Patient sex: M
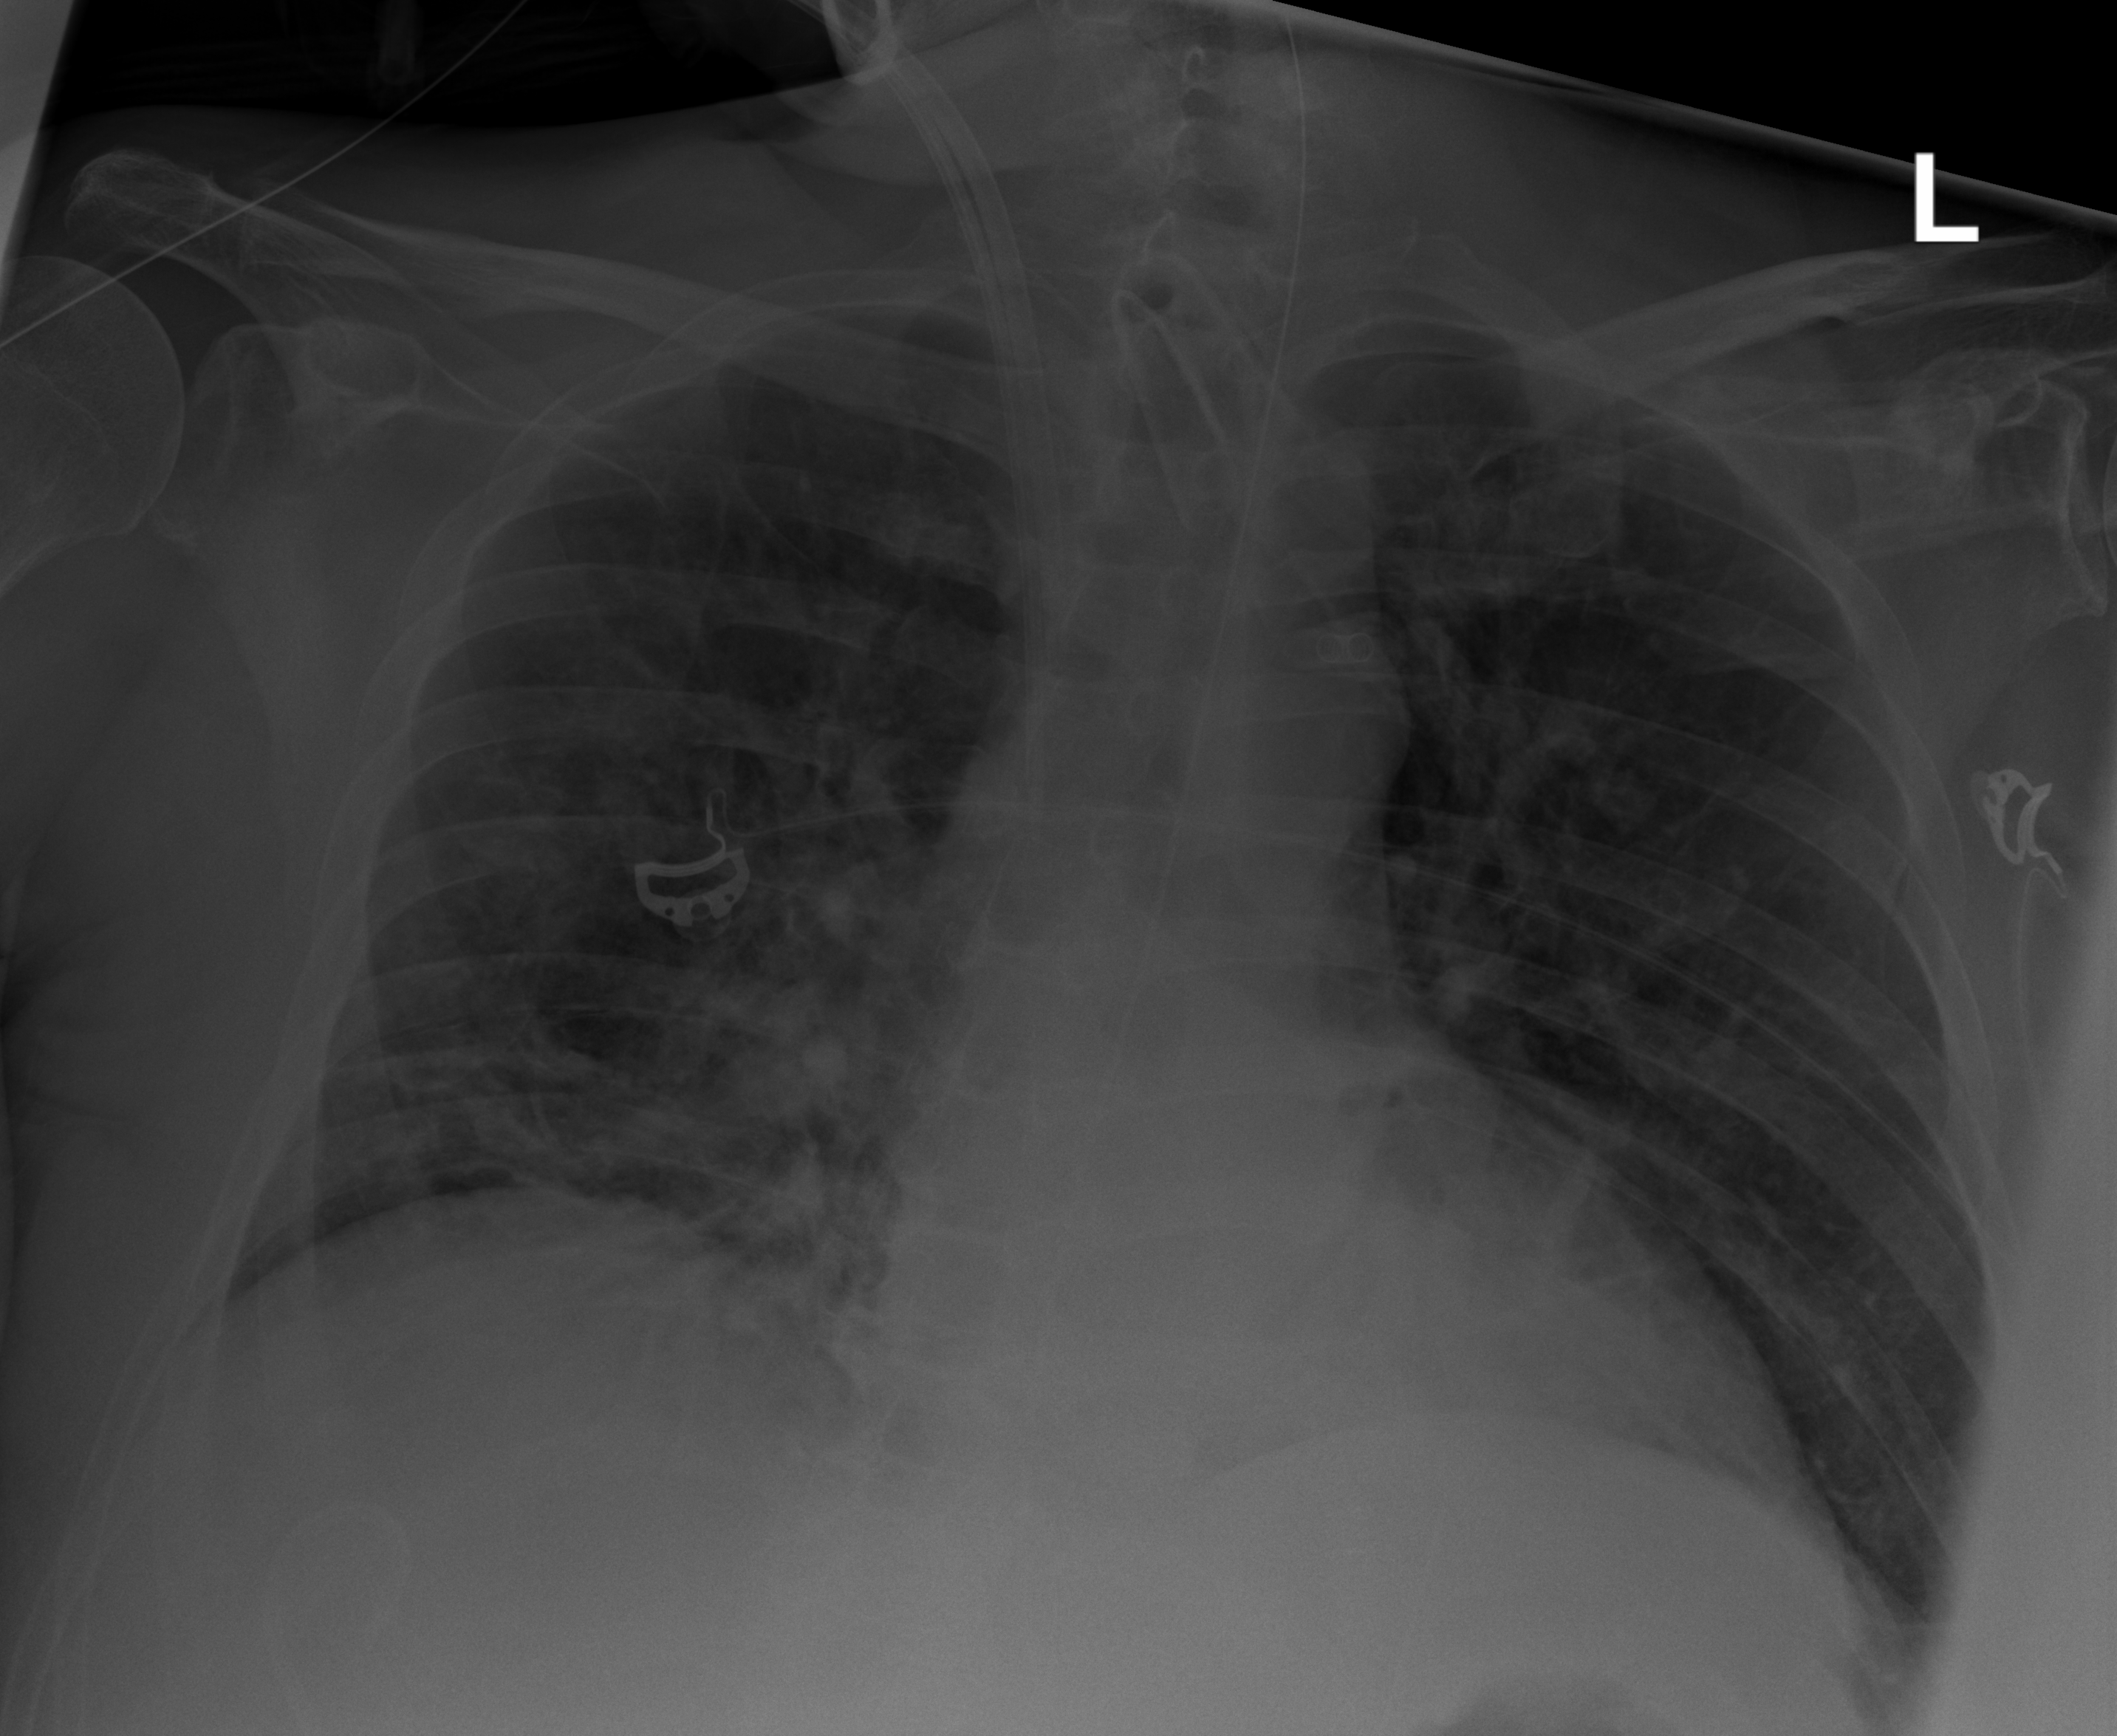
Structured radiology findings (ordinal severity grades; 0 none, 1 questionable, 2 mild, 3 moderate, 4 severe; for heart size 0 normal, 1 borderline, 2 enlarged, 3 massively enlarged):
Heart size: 1
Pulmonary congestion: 0
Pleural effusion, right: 0
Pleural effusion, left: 0
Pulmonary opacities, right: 2
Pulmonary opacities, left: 0
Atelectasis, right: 3
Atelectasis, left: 2